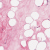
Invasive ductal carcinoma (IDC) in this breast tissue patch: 0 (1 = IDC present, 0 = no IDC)